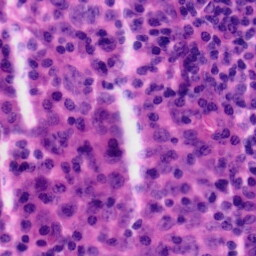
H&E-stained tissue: Tonsil